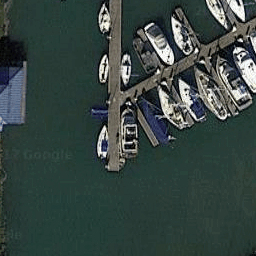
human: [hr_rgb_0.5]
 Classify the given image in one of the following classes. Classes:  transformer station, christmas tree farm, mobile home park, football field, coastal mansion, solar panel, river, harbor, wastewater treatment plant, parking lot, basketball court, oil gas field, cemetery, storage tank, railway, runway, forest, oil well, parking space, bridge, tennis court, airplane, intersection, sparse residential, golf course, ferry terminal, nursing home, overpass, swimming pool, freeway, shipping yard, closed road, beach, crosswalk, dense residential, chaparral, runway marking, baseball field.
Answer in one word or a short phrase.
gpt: harbor